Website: crate-barrel
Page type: account-selection
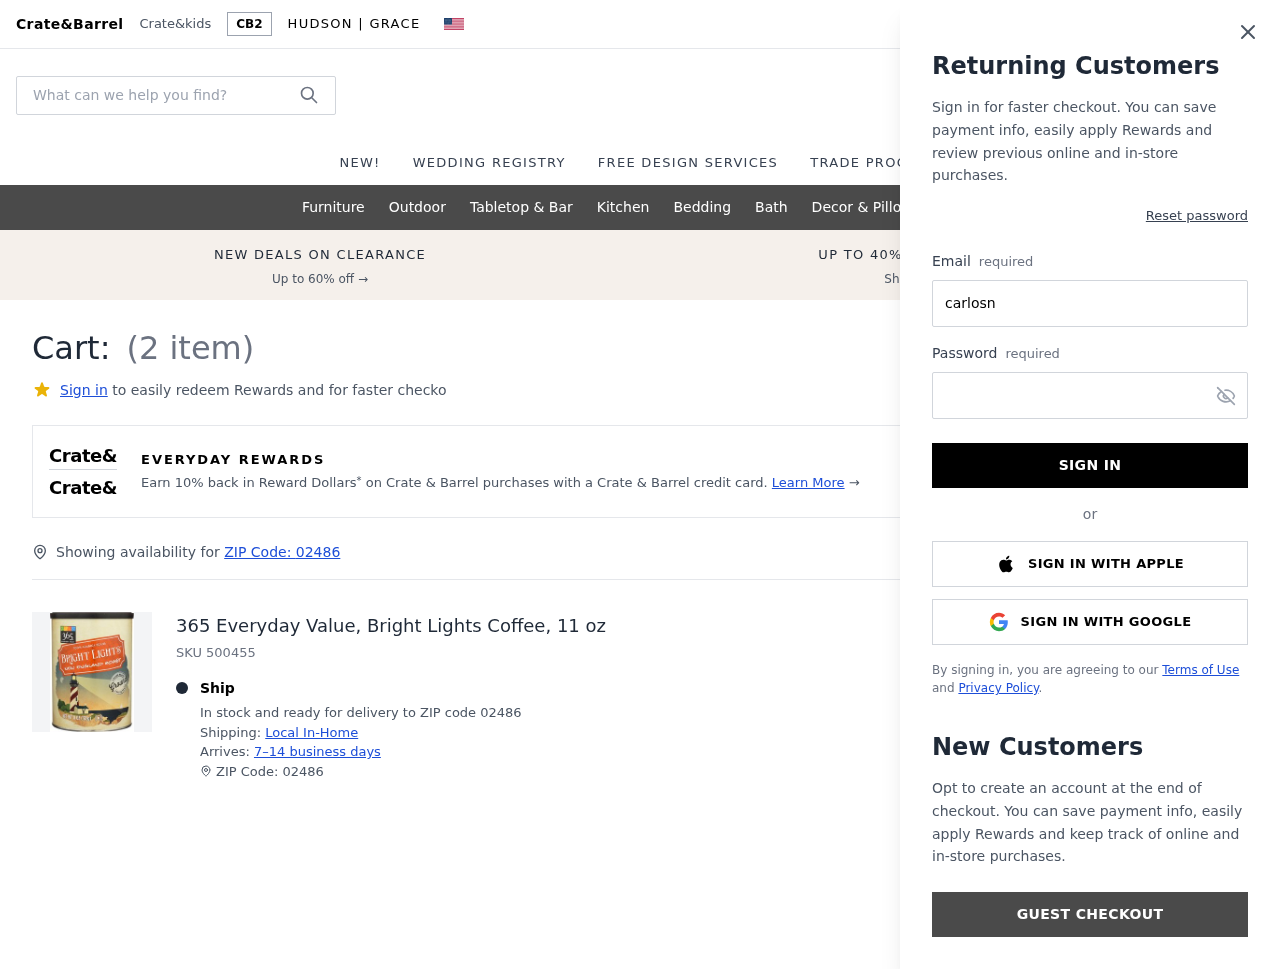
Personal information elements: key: PII_EMAIL
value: carlosnguyen@gmail.com
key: PII_POSTCODE
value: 02486
Product elements: key: PRODUCT1_NAME
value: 365 Everyday Value, Bright Lights Coffee, 11 oz
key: PRODUCT1_QUANTITY
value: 2
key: PRODUCT1_SKU
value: SKU 500455
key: PRODUCT1_ORIGINAL_PRICE
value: $8.69
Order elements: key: ORDER_NUM_ITEMS
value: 2
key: ORDER_SUBTOTAL
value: $13.90
Search elements: key: HEADER_SEARCH
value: What can we help you find?